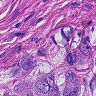
Metastatic tissue present: yes